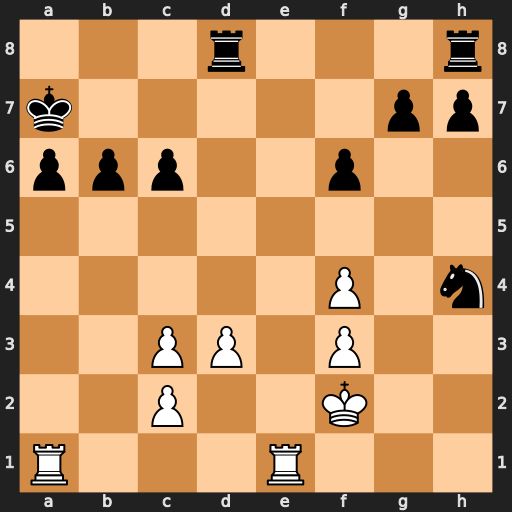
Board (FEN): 3r3r/k5pp/ppp2p2/8/5P1n/2PP1P2/2P2K2/R3R3
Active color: w
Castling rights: -
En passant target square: -
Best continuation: Re7+ Kb8 Rxa6